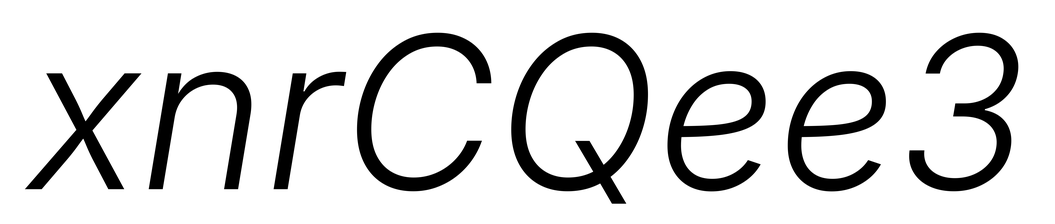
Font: Inter-Italic_Light_Italic